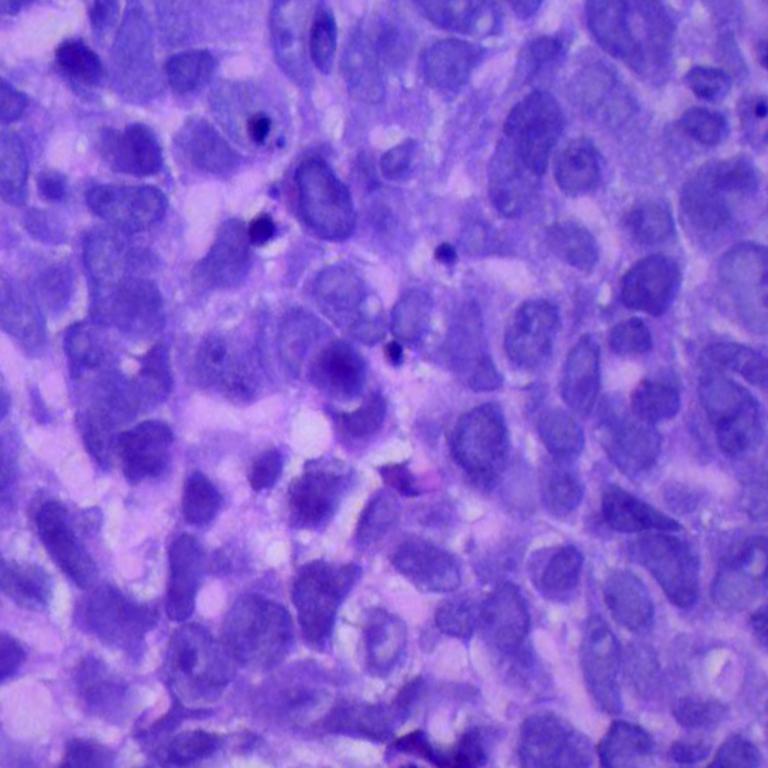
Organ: lung
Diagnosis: squamous carcinomas